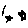
Label: star